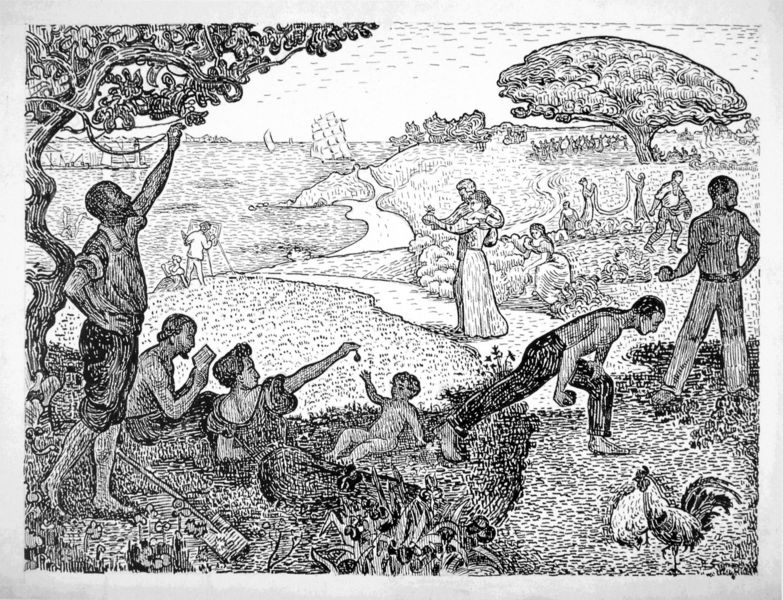
Titel: Au temps d'harmonie, Hamonische Zeit
Künstler: Paul Signac
Institution: (Privatsammlung)
Schlagwörter: akt, baum, blätter, hand, himmel, kopf, laub, mann, meer, nackt, schatten, vogel, wasser, weiß, wolken, bäume, cezanne, fluss, frauen, landschaft, menschen, see, ufer, degas, frau, grau, kleid, licht, männer, schwarz, skizze, strasse, zeichnung, gras, gürtel, park, tier, tiere, weg, wiese, malerei, tanz, bart, hemd, hose, trinken, arm, bild, bach, horizont, hügel, natur, stamm, wiesen, land, realismus, sitzend, eltern, kind, mutter, paar, pflanzen, tanzen, anhöhe, bauern, boote, kinder, turm, frucht, früchte, garten, apfel, pflücken, äpfel, holzschnitt, küste, schiff, schiffe, segel, segelboot, sommer, strand, umarmung, liegen, modell, mänenr, spieler, segelschiff, ernte, aue, grafik, graphik, linien, baby, idylle, arbeiter, hafen, steg, spielen, lesen, maler, staffelei, model, ozean, segler, gauguin, becher, spiel, umarmen, schwarze, buch, leuchtturm, linie, munch, seil, idyllisch, küster, füttern, druck, schraffur, radierung, stich, künstler, greifen, schwarzweiß, kugeln, schritt, malen, sonntag, tanzende, ländlich, liebende, seurat, hahn, huhn, sportler, netz, zeichner, tänzer, schaufel, spaten, kirsche, altern, säugling, henne, paare, mehr, sommerfrische, boccia, boule, apfelabum, botcher, botscher, edward munch, früchtebaum, kinehose, thaiti, picknik, verliebte, landvolk, gymnastik, seilspringen, apgel, boulespieler